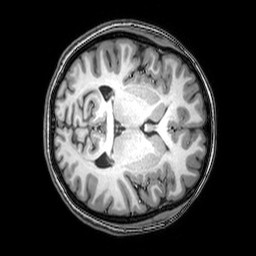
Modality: T1w
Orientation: axial
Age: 30
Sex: female
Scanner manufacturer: philips
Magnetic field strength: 3 T
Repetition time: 0.008113 s
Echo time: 0.003709 s